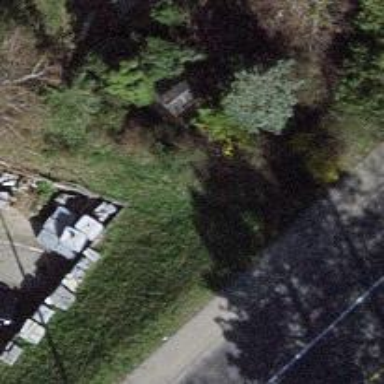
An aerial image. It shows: Retaining wall.